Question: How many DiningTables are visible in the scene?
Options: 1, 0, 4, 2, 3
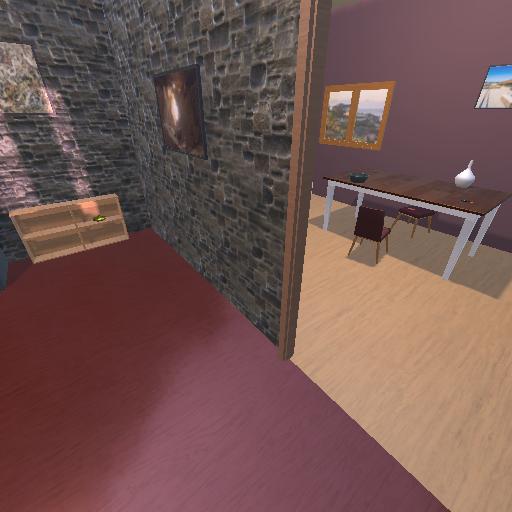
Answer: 1